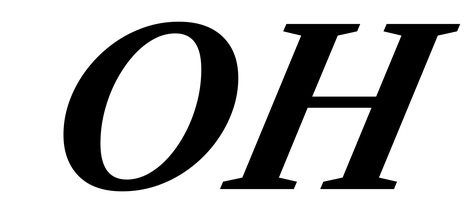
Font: LibreCaslonText-Italic_Bold_Italic